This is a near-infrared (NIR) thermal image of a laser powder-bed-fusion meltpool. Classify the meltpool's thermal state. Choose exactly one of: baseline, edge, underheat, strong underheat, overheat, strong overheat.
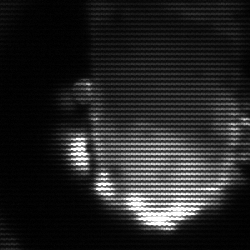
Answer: baseline